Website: crate-barrel
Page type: payment
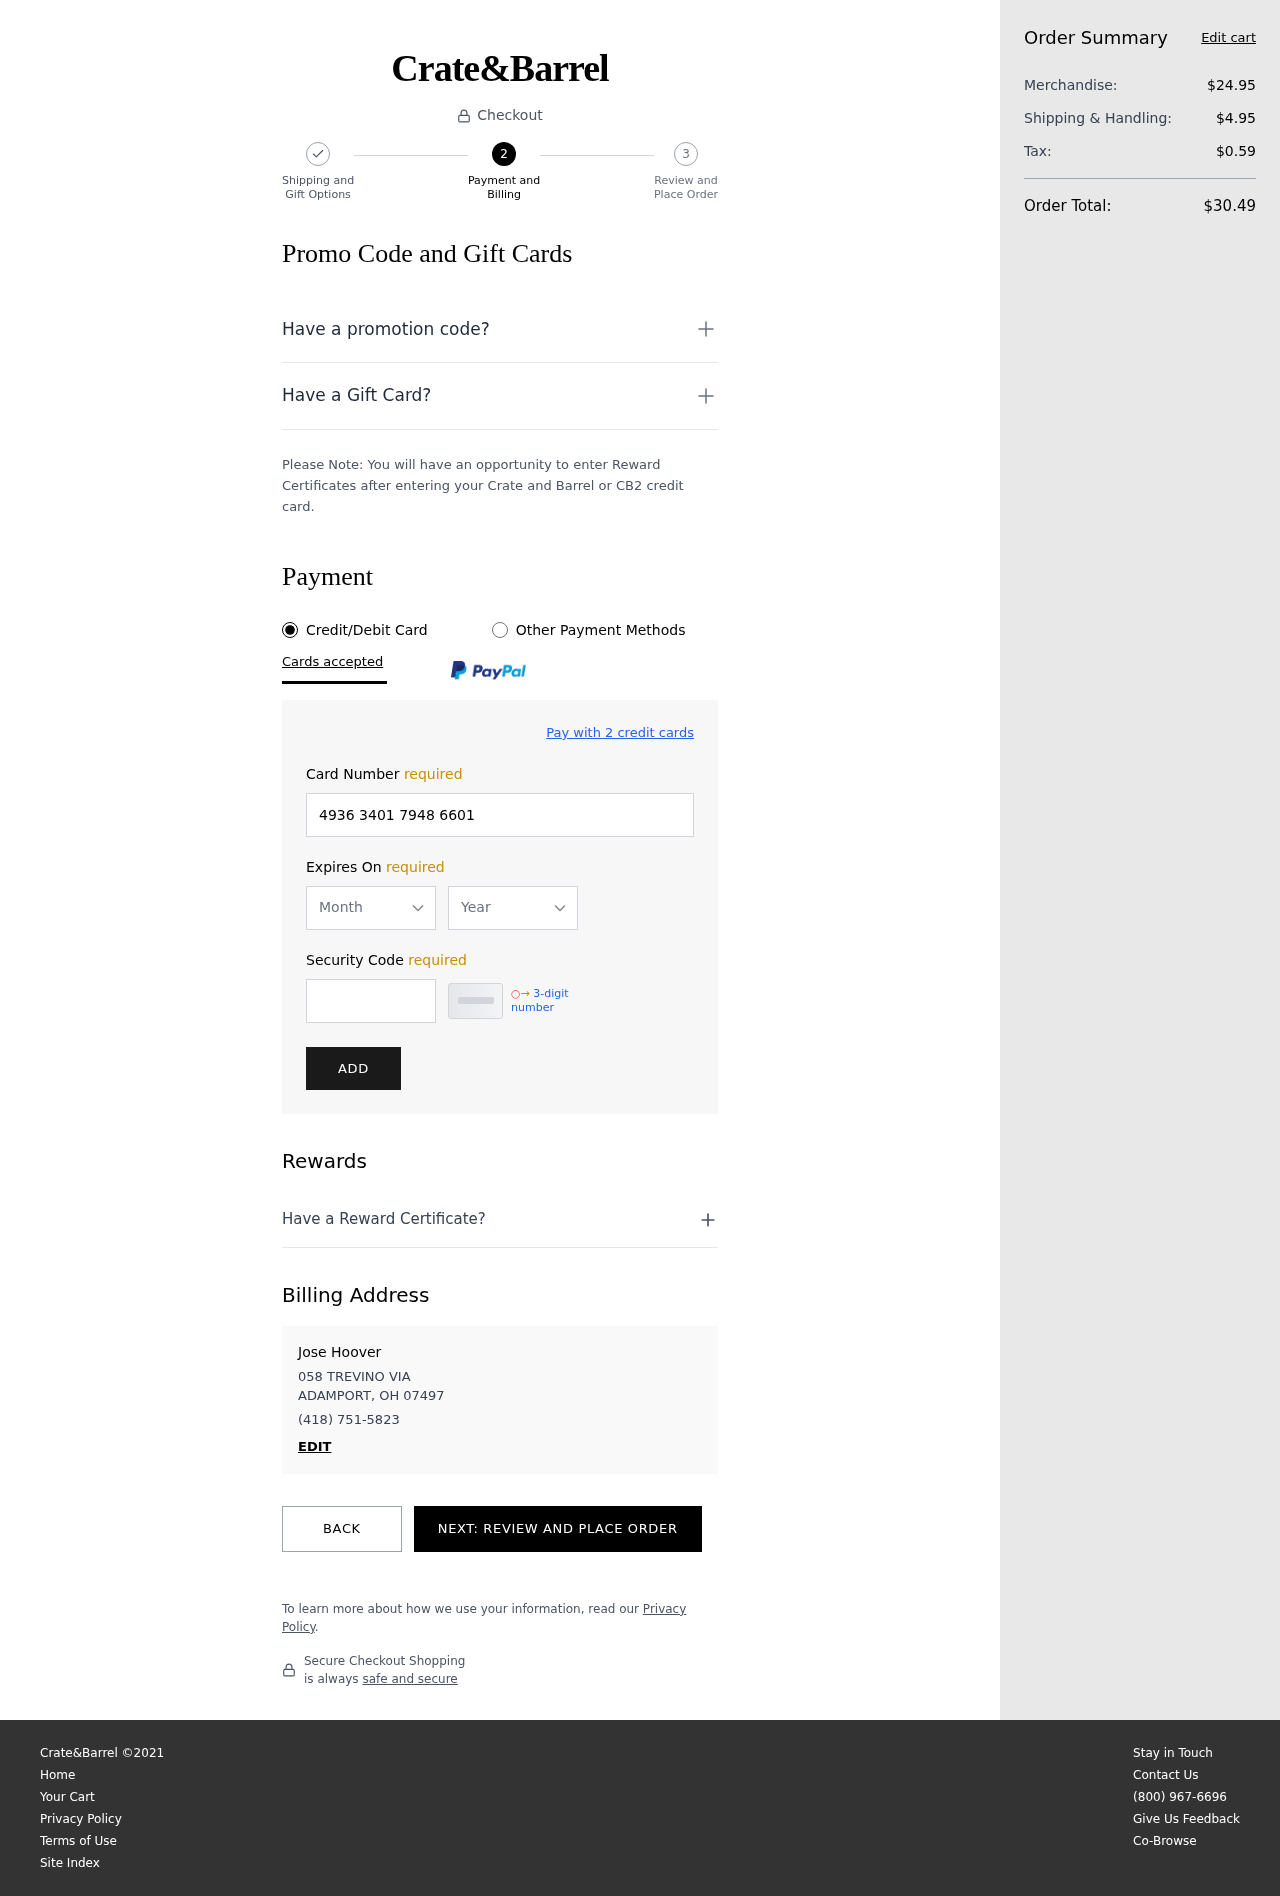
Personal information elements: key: PII_CARD_EXPIRY_MONTH
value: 01
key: PII_CARD_EXPIRY_YEAR
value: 27
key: PII_CITY_STATE_ZIP
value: ADAMPORT, OH 07497
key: PII_FULLNAME
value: Jose Hoover
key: PII_PHONE
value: (418) 751-5823
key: PII_STREET
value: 058 TREVINO VIA
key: PII_CARD_NUMBER
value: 4936 3401 7948 6601
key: PII_CARD_CVV
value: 173
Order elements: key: ORDER_SUBTOTAL
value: $24.95
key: ORDER_SHIPPING_COST
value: $4.95
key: ORDER_TAX
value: $0.59
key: ORDER_TOTAL
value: $30.49